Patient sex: F
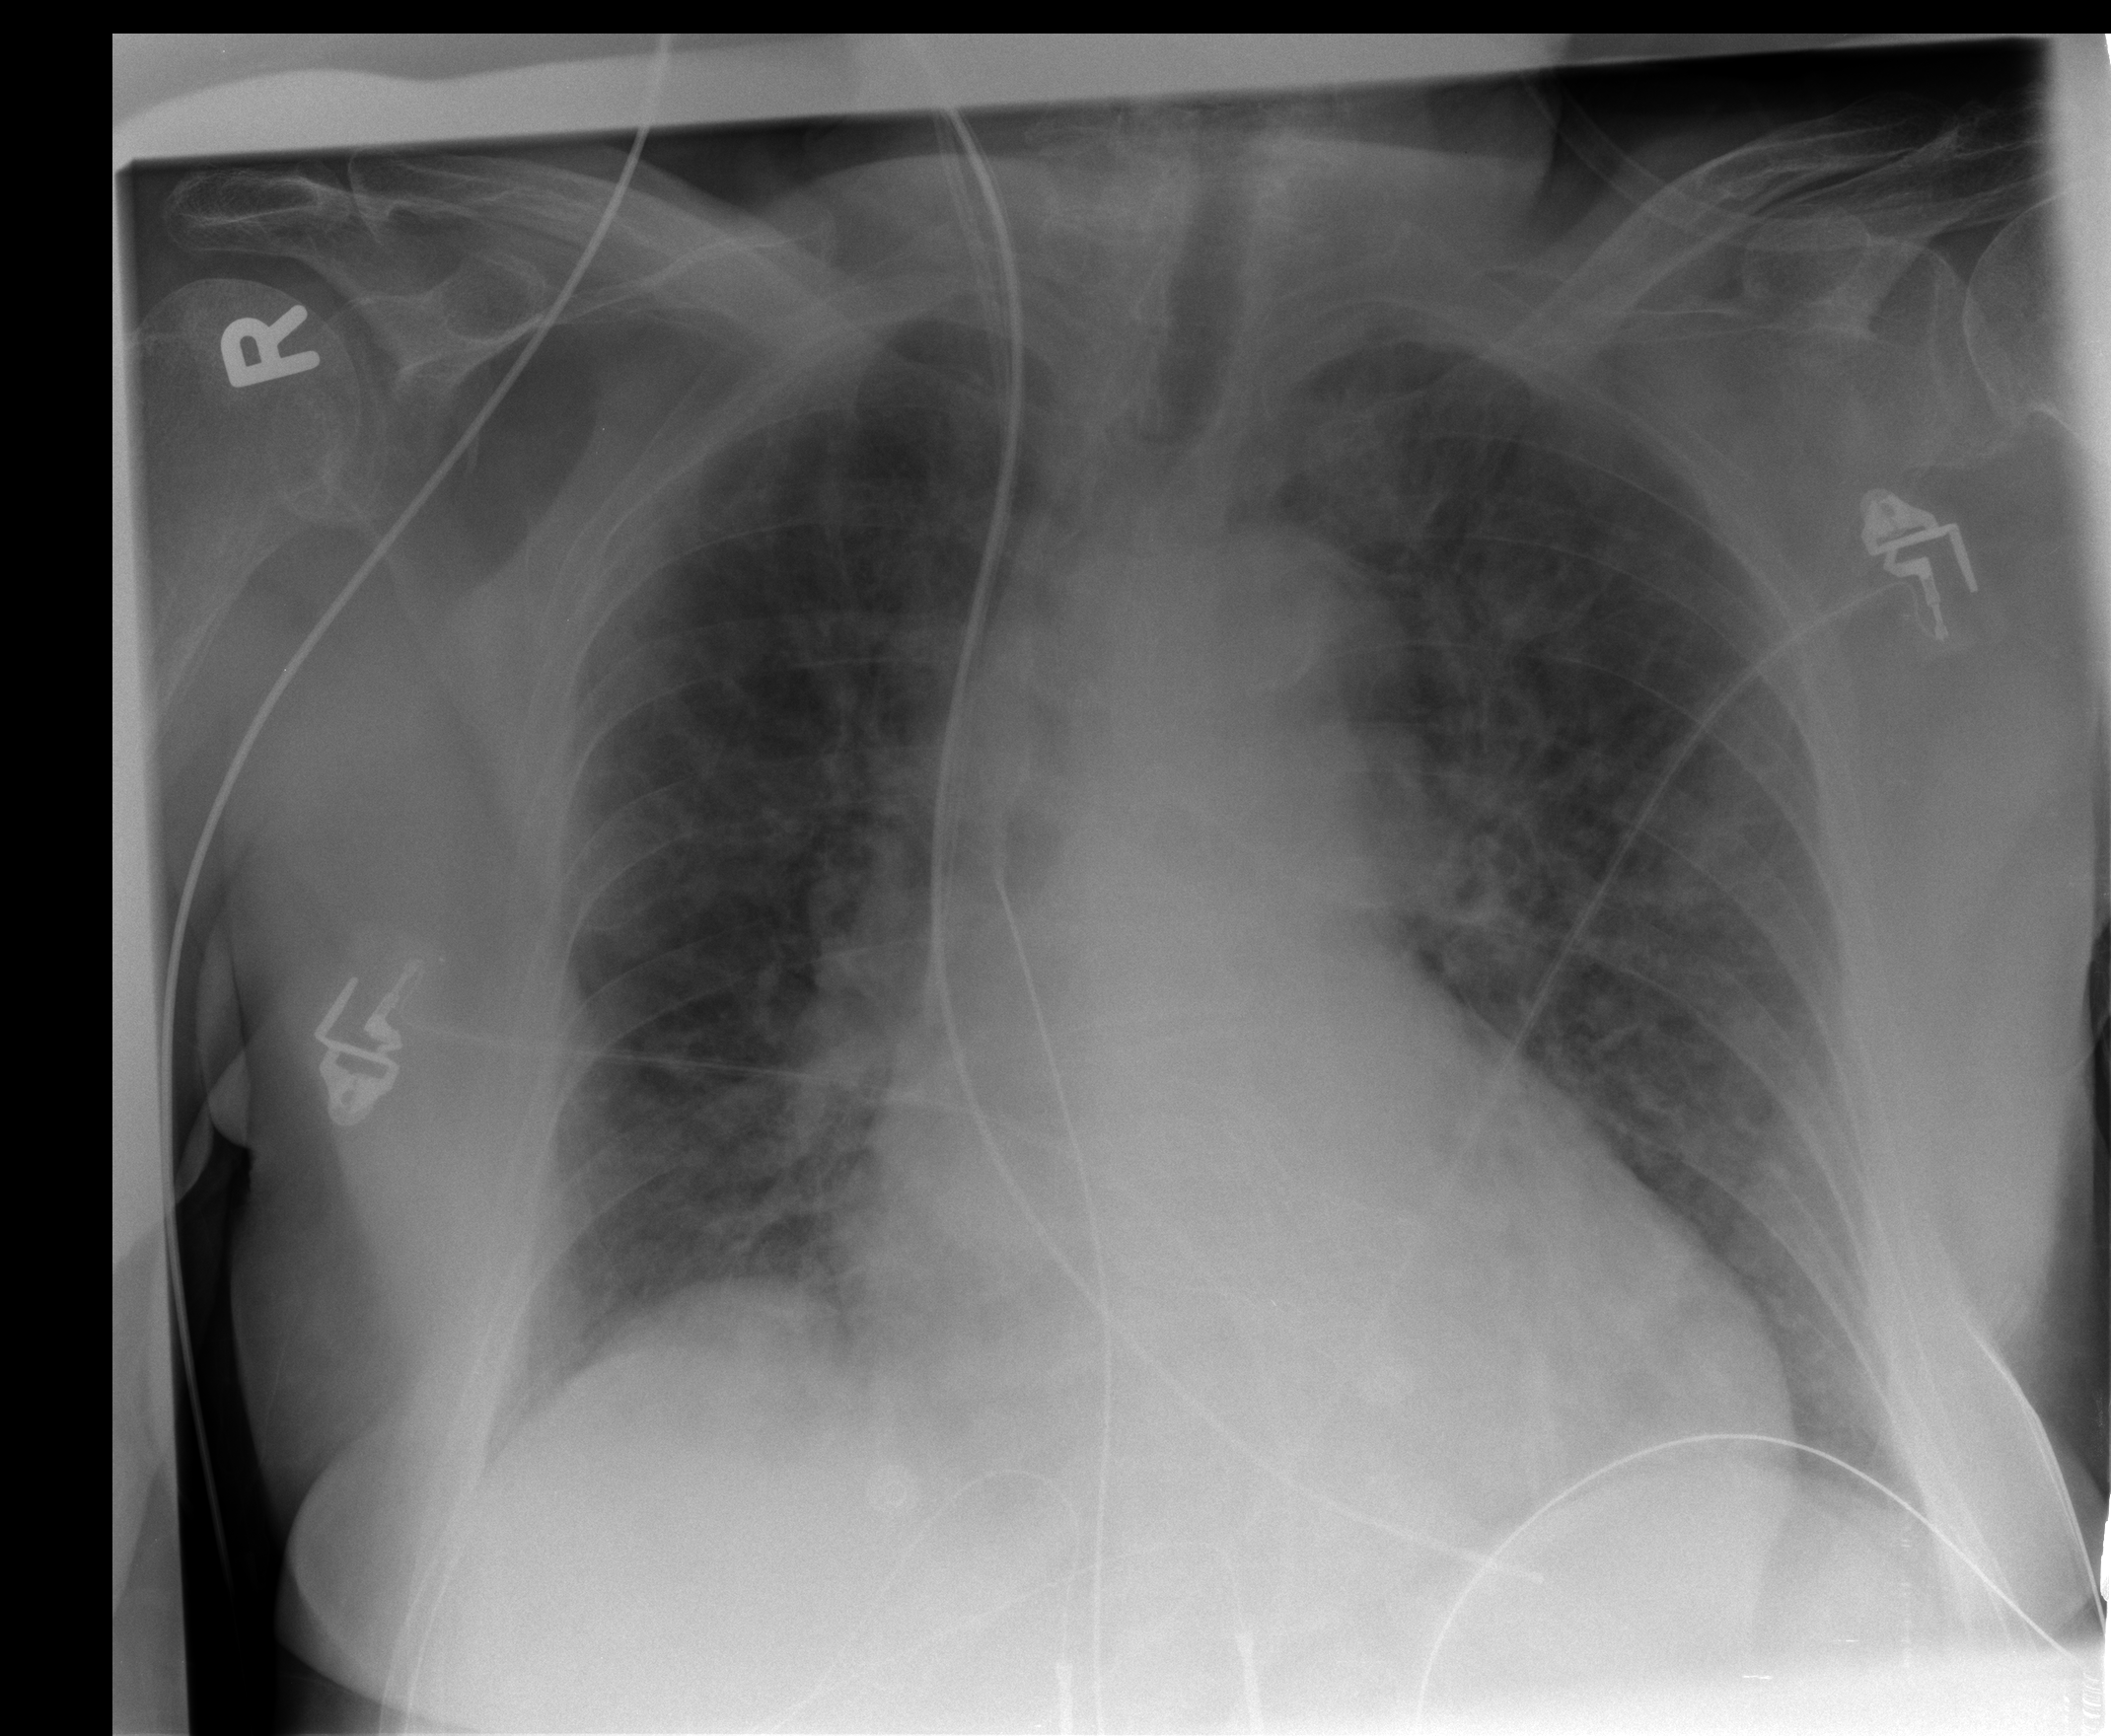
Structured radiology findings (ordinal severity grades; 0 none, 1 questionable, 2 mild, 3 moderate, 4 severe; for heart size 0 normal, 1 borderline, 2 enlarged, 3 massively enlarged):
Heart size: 2
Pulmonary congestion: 2
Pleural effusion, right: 0
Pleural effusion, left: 0
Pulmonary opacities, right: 0
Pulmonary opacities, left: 0
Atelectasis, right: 2
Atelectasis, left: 2